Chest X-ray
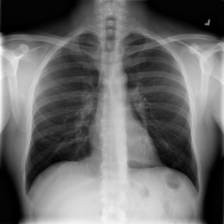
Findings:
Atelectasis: negative
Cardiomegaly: negative
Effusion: negative
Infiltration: positive
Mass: negative
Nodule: negative
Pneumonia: negative
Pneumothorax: negative
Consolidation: negative
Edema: negative
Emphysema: negative
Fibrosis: negative
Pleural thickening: negative
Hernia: negative